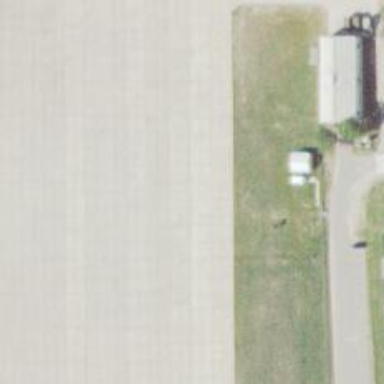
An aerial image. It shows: View of taxiway at the airport.